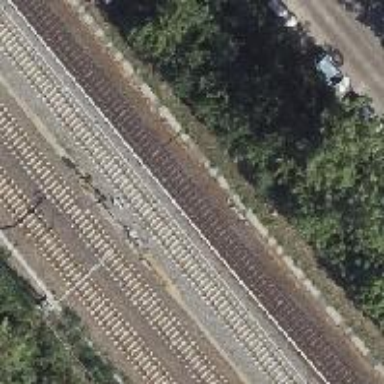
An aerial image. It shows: Light rail electrified railway.